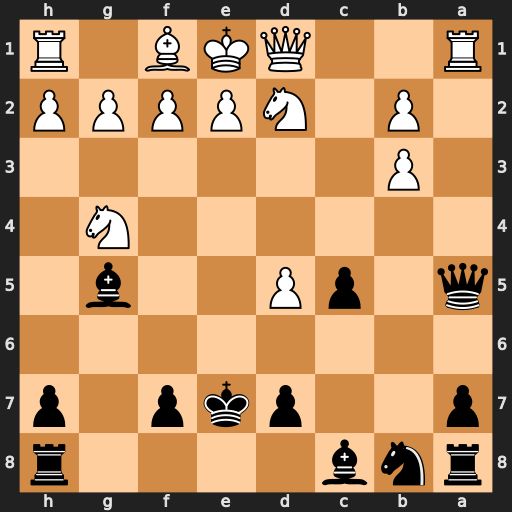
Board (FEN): rnb4r/p2pkp1p/8/q1pP2b1/6N1/1P6/1P1NPPPP/R2QKB1R
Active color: b
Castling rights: KQ
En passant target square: -
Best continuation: Bxd2+ Qxd2 Qxa1+